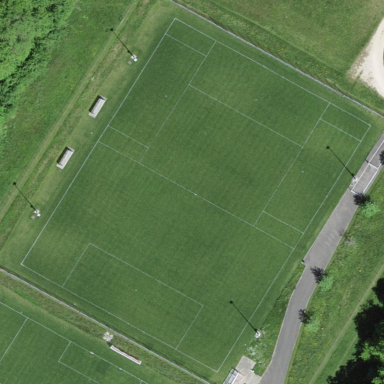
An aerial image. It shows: Pitch for leisure activities.